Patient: sex M, age 76
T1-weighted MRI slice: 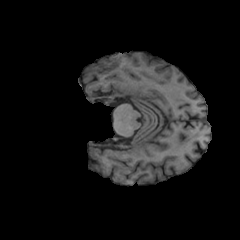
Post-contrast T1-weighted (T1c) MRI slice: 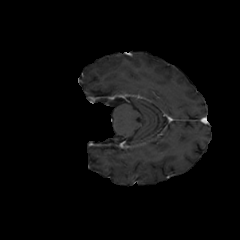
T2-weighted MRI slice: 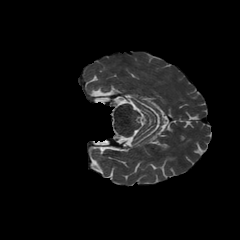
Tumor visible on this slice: yes
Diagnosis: Glioblastoma, IDH-wildtype
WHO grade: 4